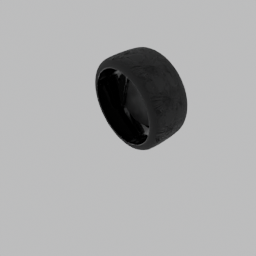
Label: mechanical